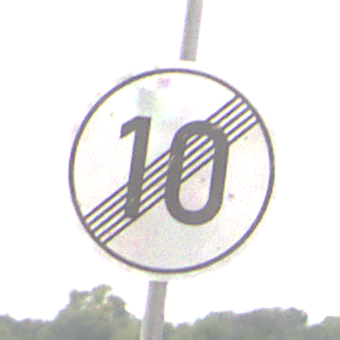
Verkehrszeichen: EndeGeschwindigkeit10
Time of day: MorningAfternoon
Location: Outdoor (Nature)
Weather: Overcast
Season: NotSpecified
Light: Natural